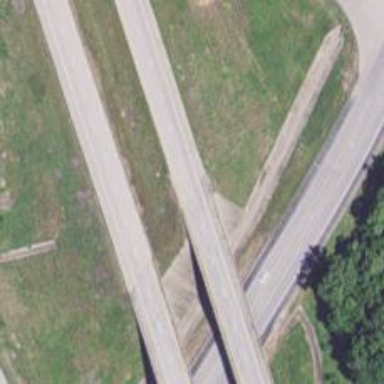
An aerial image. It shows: Bridge over motorway.